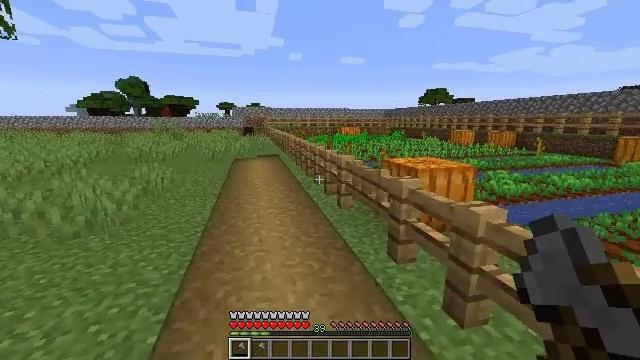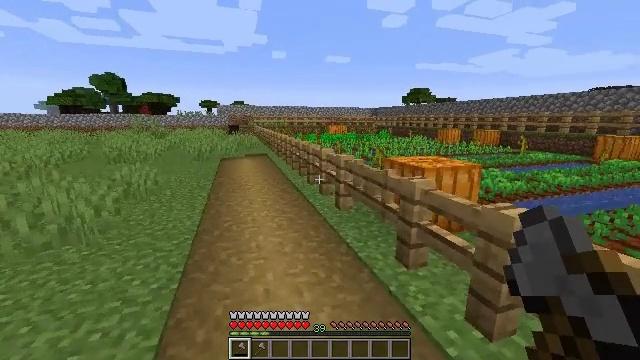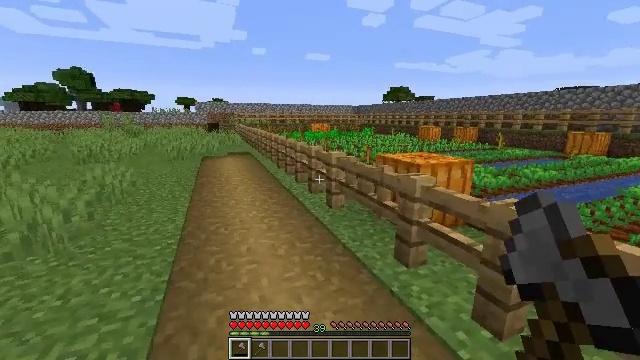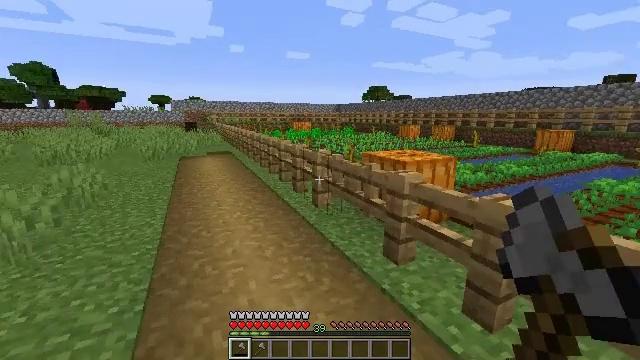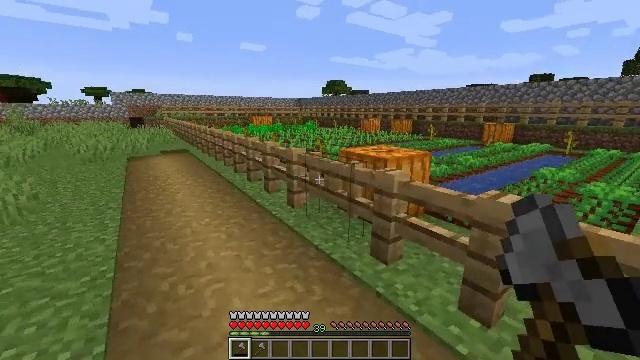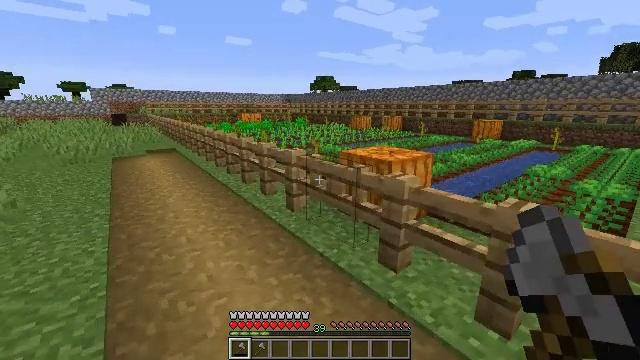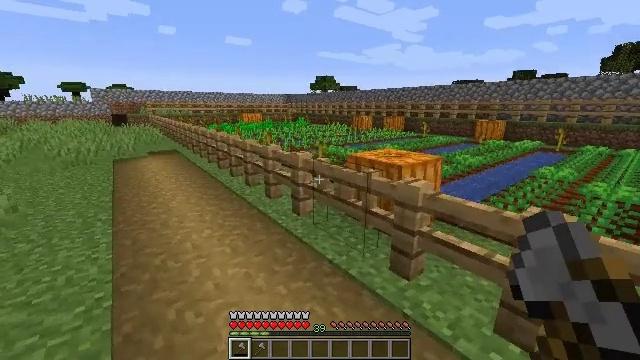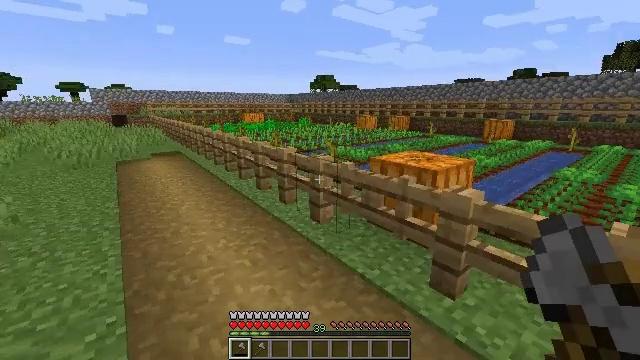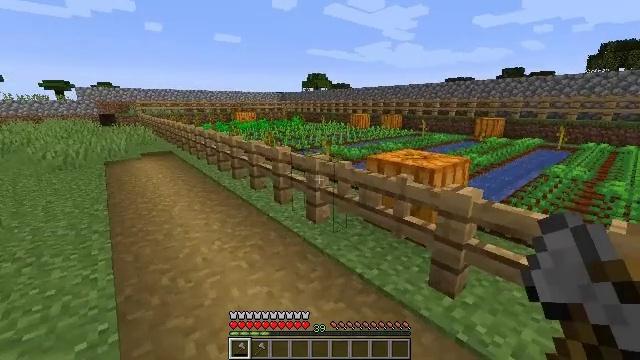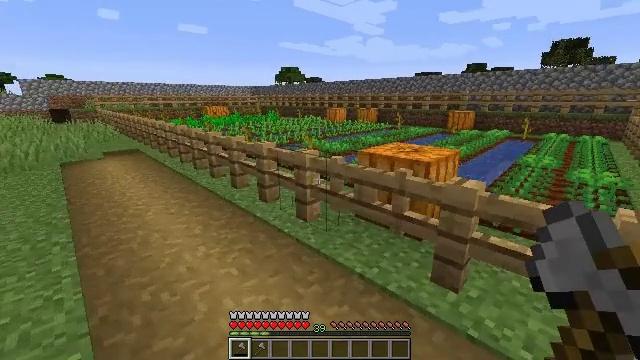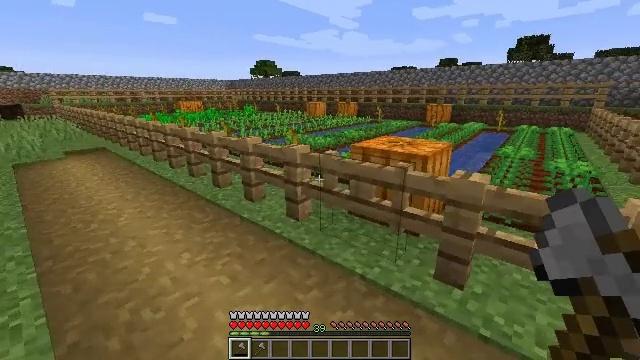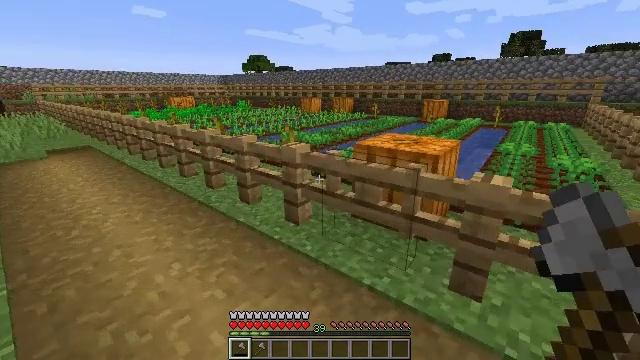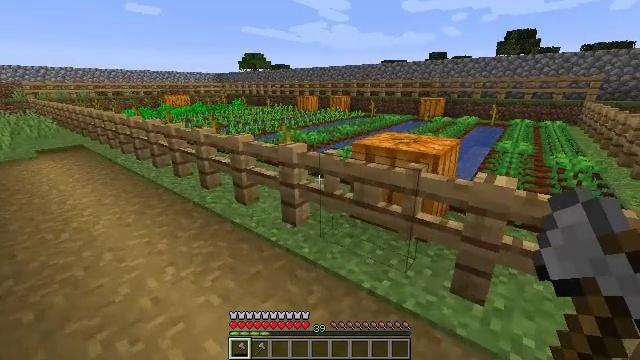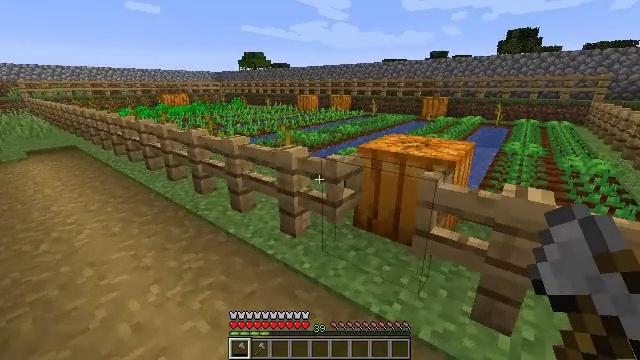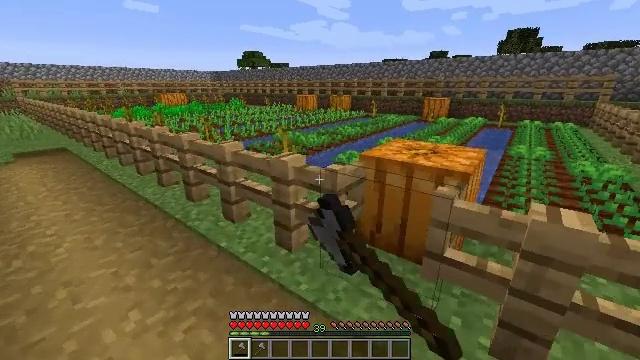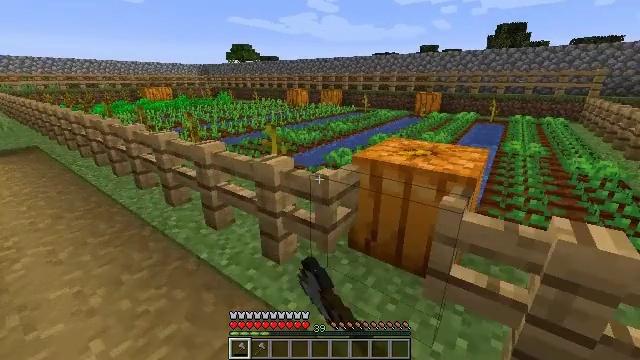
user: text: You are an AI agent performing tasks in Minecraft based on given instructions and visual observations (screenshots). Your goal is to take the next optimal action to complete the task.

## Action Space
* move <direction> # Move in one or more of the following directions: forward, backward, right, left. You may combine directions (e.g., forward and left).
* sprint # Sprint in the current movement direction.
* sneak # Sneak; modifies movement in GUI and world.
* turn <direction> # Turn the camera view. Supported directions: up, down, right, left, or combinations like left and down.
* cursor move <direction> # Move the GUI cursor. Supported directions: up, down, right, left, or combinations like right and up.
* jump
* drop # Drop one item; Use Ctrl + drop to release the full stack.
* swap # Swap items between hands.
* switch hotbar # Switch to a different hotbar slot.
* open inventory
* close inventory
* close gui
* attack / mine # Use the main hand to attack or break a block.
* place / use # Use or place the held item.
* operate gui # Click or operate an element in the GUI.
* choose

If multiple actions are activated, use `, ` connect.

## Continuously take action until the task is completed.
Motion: motion action
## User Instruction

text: Mine the oak fence gate.
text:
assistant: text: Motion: move forward and move left, turn right
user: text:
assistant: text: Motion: move forward and move left, turn right
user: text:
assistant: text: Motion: move forward and move left, turn right
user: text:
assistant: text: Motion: move forward and move left, turn right
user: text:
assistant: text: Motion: move forward and move left, turn right
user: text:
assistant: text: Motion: move forward and move left
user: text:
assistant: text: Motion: move forward and move left
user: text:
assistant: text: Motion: move forward and move left, turn right
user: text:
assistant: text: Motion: move forward and move left, turn right and down
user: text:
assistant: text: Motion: move forward, turn right and down
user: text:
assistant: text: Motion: move forward, turn right
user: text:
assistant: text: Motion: move forward
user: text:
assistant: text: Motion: move forward, use / place
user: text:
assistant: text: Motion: move forward, use / place
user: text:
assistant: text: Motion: move forward, turn right and down, use / place
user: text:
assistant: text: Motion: move forward, turn right and down, use / place
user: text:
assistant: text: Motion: move forward, turn right and down
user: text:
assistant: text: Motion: move forward, turn right
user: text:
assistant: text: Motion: move forward, turn down
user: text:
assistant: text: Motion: move forward, turn right and down
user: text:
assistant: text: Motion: move forward, turn right and down
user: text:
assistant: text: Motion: turn right and down
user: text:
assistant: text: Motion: turn right and down
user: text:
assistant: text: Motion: turn right and down
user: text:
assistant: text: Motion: move forward, turn right and down
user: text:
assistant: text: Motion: move forward
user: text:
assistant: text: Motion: move forward
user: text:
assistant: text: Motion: move forward
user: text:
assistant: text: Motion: move forward, turn down
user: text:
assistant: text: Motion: turn right and down